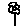
Label: flower